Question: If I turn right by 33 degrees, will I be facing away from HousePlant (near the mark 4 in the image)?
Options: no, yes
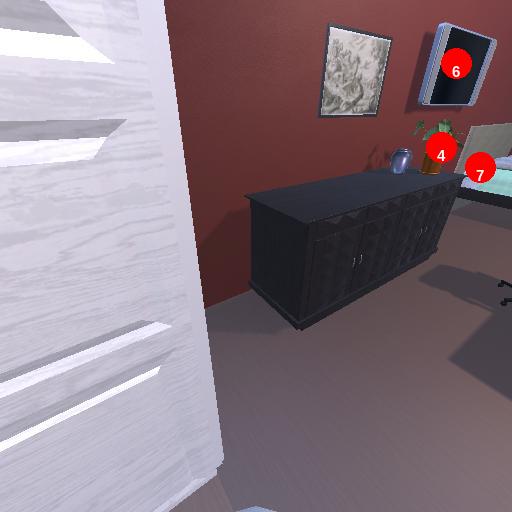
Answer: no